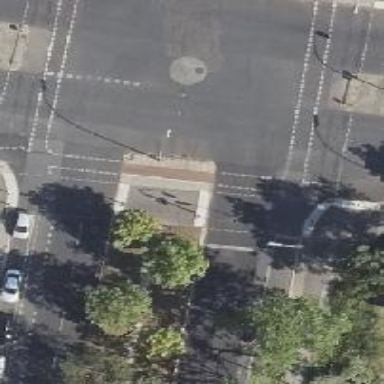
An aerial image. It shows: Crossing with traffic signals.